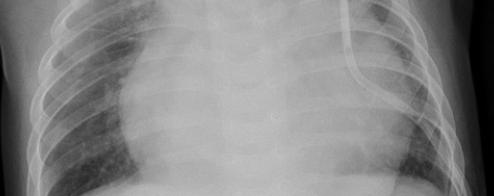
Diagnosis: PNEUMONIA